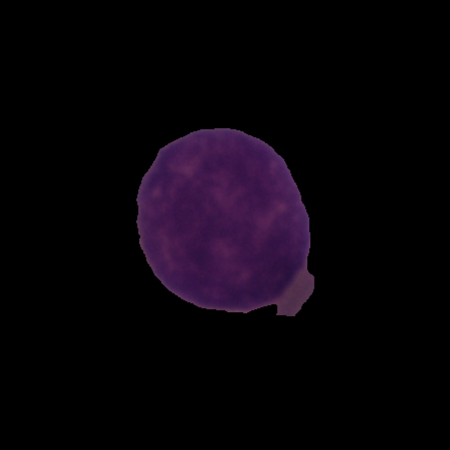
Label: cancer